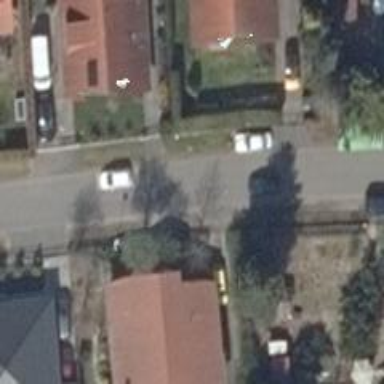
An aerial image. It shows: Footway along the road.